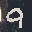
Label: 9